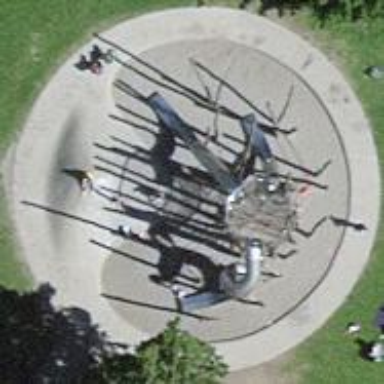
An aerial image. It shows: Playground with slide and climbing frame.